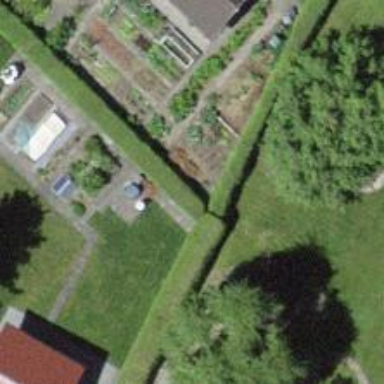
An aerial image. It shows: Hedge acting as barrier.